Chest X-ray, PA view. Patient: 45 years old, sex M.
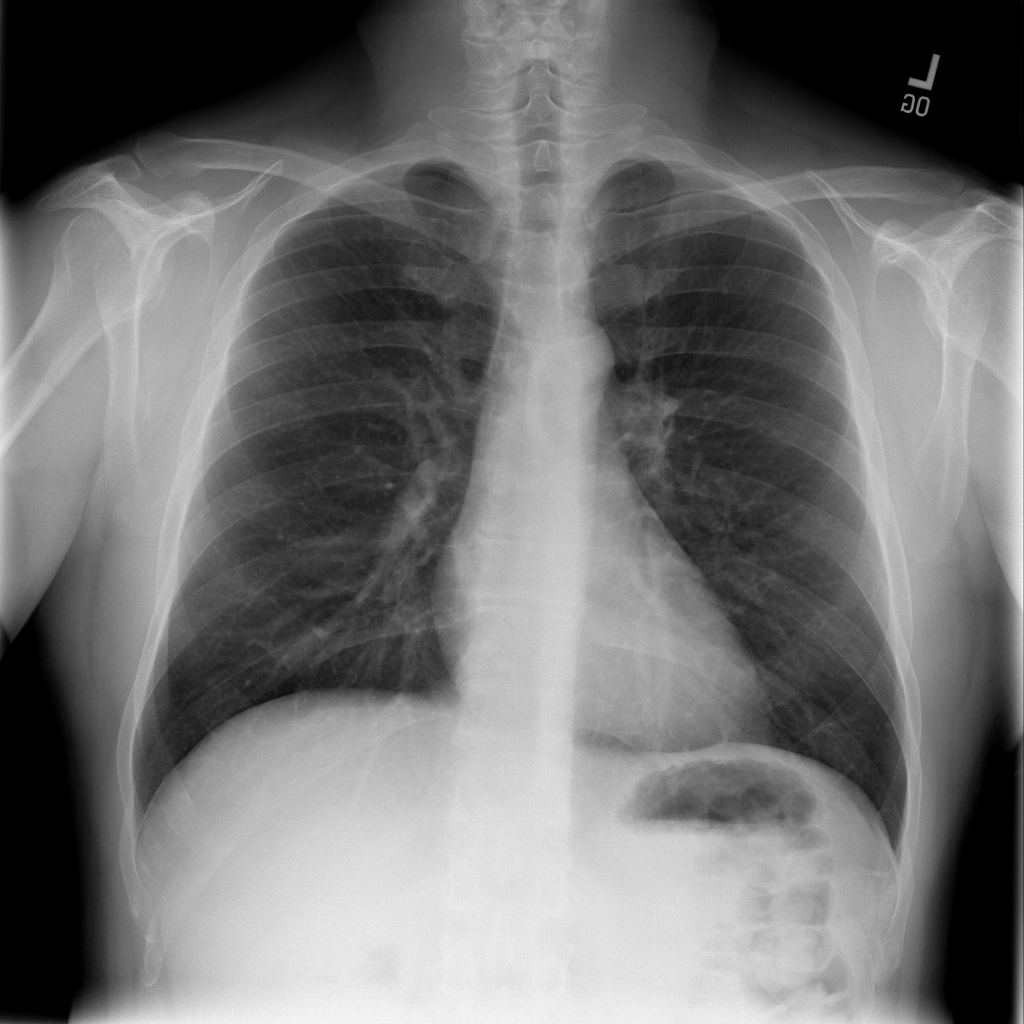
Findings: No Finding